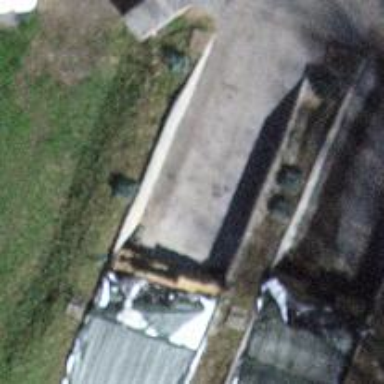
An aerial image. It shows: Bunker silo.